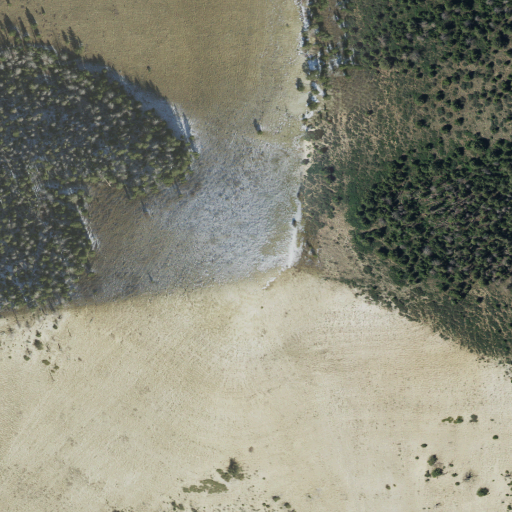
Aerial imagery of mountain in Utah named Gray Head Peak containing shrub, evergreen forest, grassland, and deciduous forest